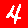
Digit: 4